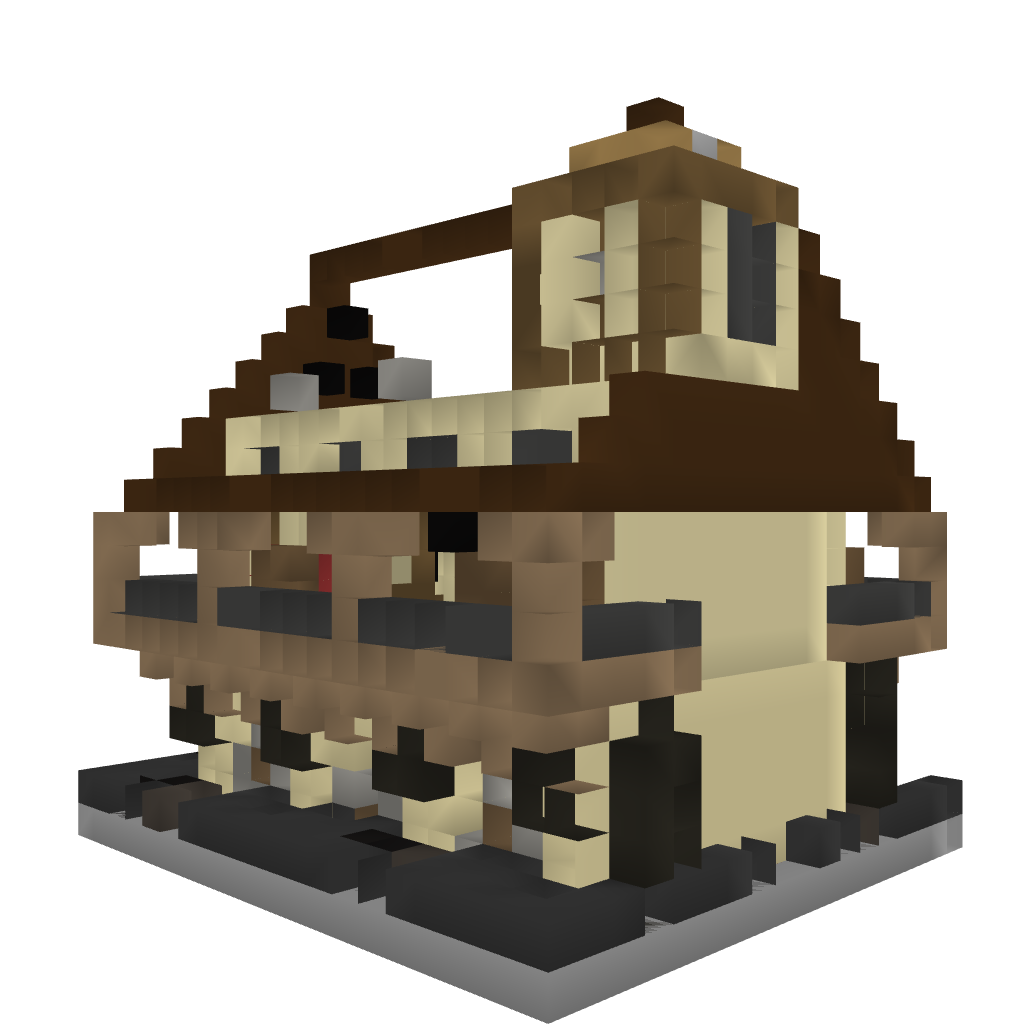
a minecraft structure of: Medieval Hotel